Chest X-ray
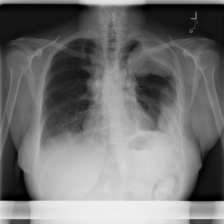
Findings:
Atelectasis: negative
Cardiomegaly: negative
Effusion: positive
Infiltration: positive
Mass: positive
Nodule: negative
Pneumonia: negative
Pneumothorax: negative
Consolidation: negative
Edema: negative
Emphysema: negative
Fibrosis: negative
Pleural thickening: negative
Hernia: negative